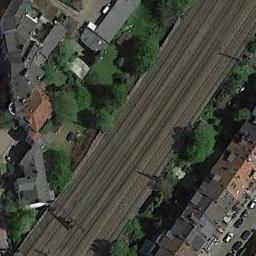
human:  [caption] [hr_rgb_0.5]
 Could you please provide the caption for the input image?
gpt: The railway is next to some trees and houses .

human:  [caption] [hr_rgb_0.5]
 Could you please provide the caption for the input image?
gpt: Several buildings of different shapes and sizes are beside the railway .

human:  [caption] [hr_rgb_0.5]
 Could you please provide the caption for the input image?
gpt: These railways are flanked by some houses and trees .

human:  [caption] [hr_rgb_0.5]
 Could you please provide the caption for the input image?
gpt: The two railway lines meet here .

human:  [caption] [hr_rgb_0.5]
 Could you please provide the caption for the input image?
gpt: There are some green trees and buildings beside the railway .